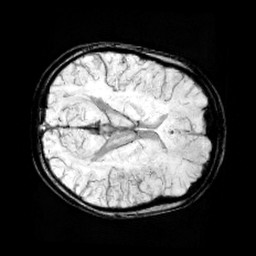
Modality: minIP
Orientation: axial
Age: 11
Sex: female
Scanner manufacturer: siemens
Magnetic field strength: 3 T
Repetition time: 0.027 s
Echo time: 0.02 s